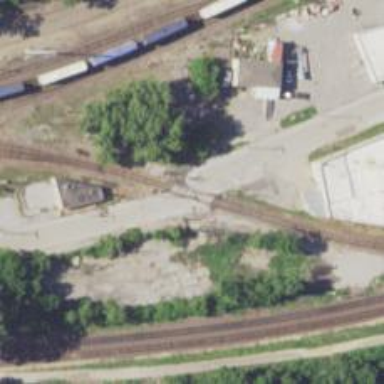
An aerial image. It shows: Level crossing along the railway.